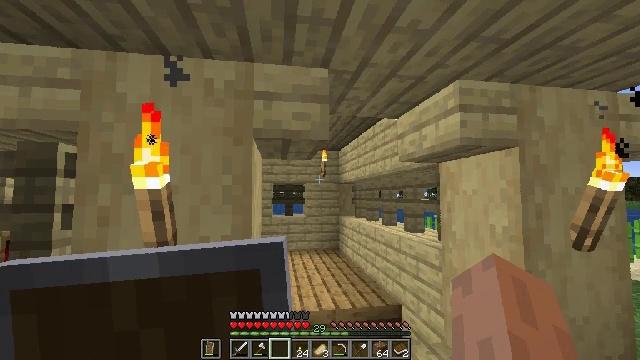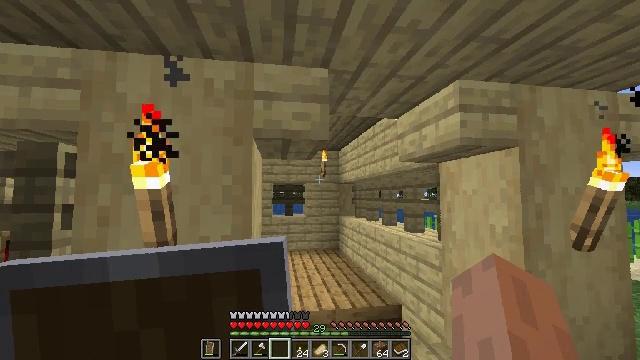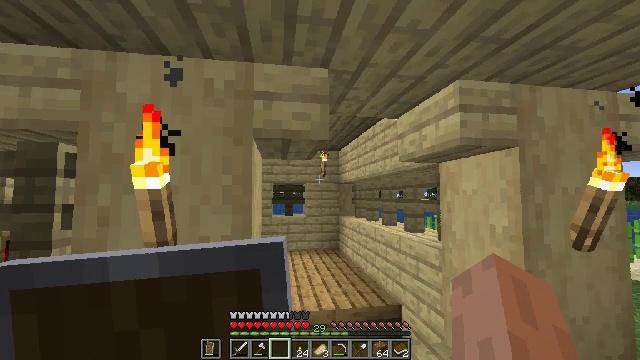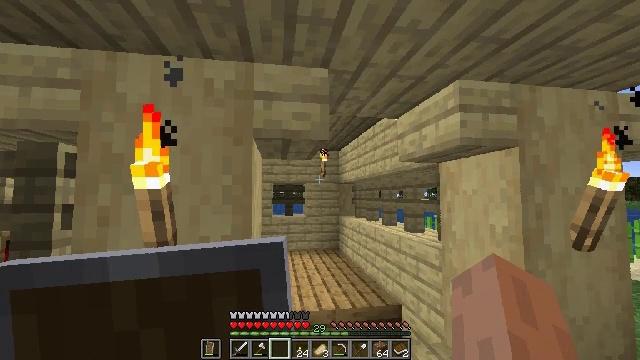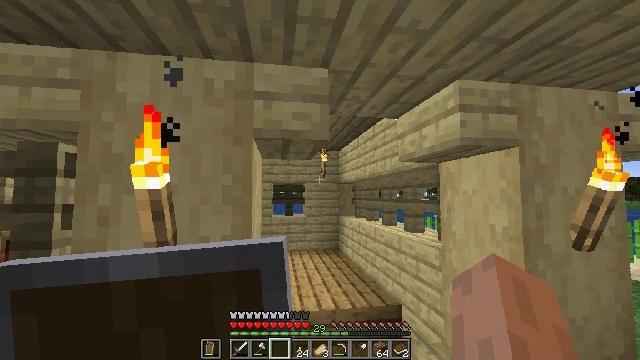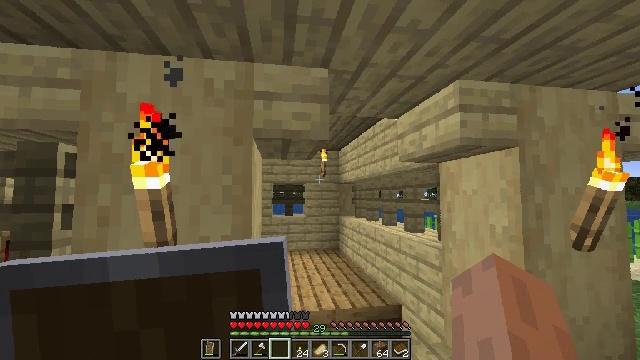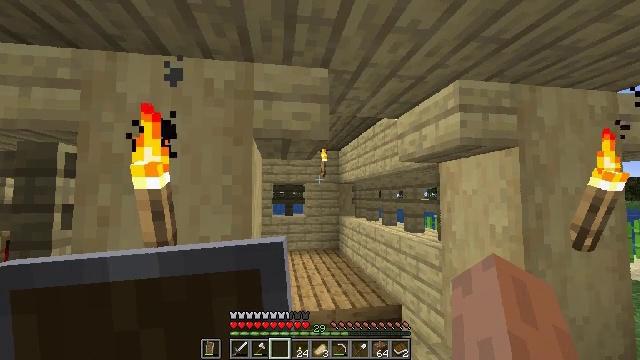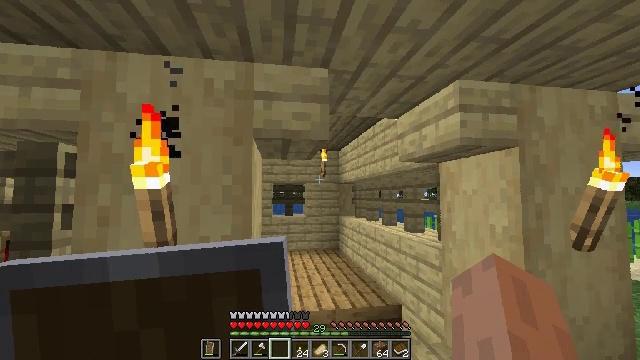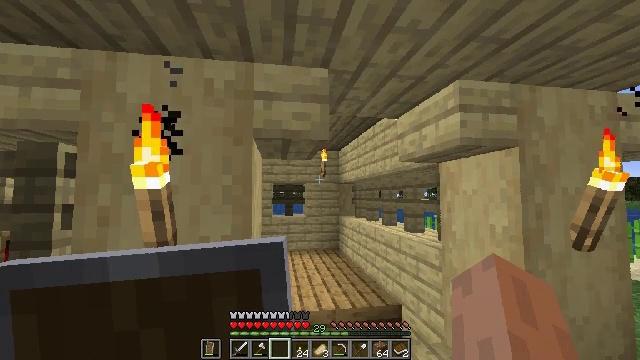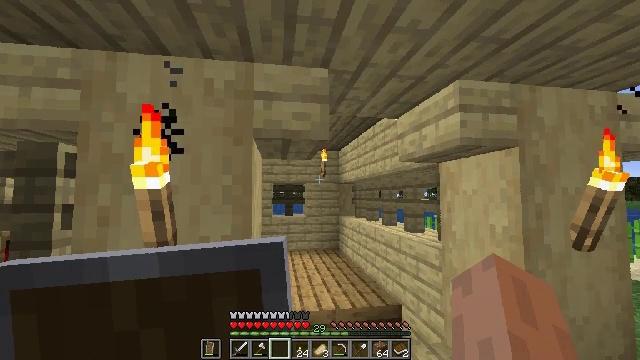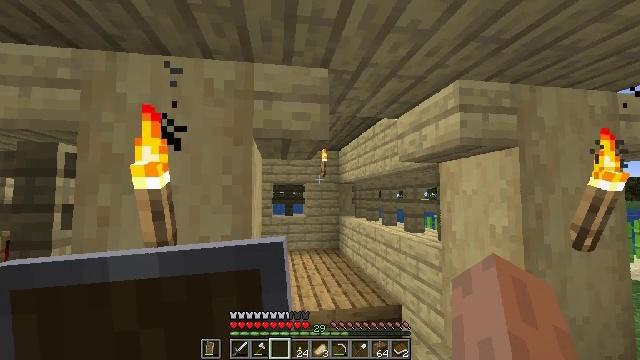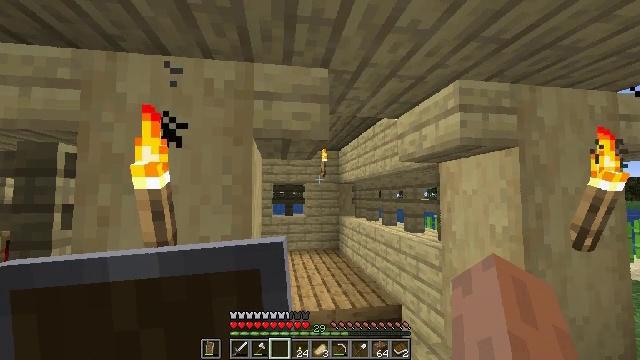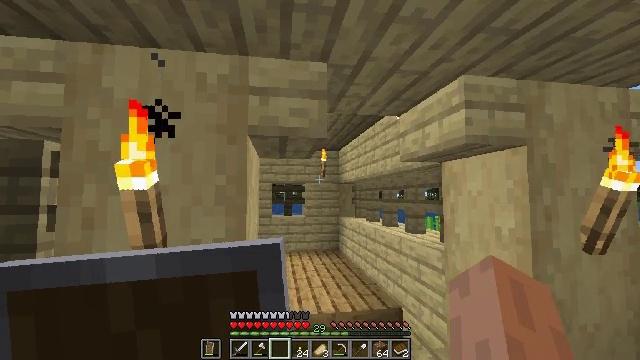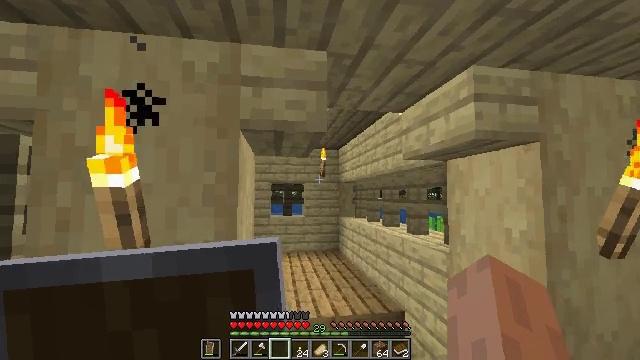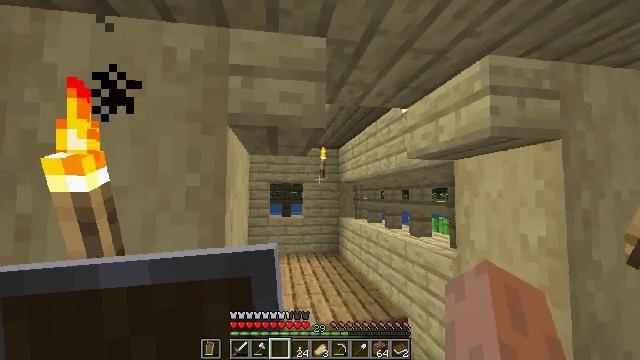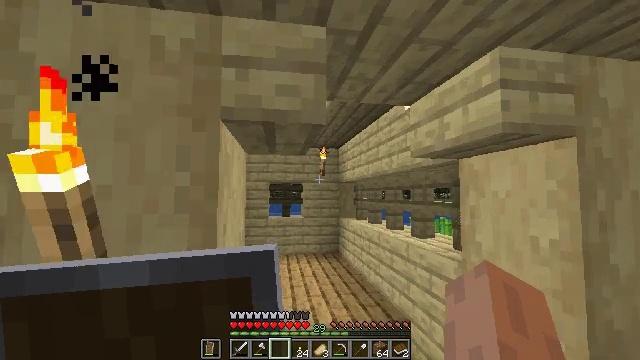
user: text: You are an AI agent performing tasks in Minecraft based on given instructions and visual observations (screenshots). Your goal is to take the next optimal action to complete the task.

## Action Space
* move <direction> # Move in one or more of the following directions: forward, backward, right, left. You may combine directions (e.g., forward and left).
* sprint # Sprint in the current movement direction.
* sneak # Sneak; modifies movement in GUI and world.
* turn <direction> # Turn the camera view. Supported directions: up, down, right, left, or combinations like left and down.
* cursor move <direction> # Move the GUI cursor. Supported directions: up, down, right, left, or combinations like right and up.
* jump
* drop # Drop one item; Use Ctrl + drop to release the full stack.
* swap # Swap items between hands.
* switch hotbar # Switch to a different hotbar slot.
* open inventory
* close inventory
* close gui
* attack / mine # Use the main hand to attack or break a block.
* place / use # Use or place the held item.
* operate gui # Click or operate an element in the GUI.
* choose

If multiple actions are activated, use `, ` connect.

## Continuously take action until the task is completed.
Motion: motion action
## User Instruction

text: Get a fishing rod by crafting with sticks and string.
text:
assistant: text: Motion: no_op
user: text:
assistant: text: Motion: no_op
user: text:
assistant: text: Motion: no_op
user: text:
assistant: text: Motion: no_op
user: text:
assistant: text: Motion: no_op
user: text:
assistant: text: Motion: no_op
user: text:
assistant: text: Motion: no_op
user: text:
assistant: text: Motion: no_op
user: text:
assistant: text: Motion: no_op
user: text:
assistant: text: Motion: no_op
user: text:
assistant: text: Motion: no_op
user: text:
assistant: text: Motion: move forward
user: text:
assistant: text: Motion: move forward
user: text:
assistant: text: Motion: move forward
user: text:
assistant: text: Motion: no_op
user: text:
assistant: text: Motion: move forward
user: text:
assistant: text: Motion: move forward
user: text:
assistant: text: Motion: move forward
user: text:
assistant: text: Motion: move forward
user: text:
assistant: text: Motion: move forward, turn down
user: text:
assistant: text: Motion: move forward, turn left and down
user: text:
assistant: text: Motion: move forward, turn left and down
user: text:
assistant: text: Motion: move forward
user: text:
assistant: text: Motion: move forward, turn left
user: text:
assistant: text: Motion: move forward and move right, turn left and down
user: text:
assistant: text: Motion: move forward and move right, turn left and down
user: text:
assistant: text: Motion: move forward and move right, turn left and down
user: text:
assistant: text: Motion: move forward and move right, turn left and down
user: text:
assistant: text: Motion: move forward and move right, turn left
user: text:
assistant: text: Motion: move forward and move right, turn left and down